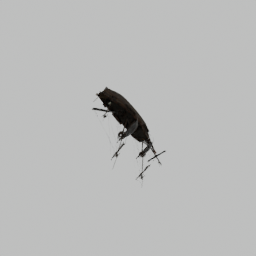
Label: mechanical